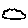
Label: cloud